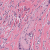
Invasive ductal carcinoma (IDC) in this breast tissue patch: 1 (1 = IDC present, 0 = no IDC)